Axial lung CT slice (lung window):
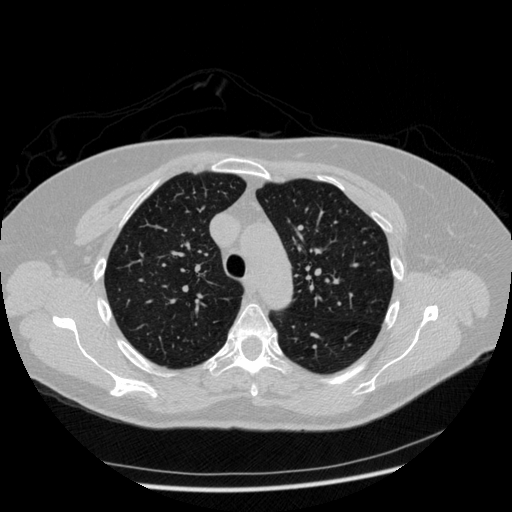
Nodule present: no